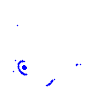
Particle: pion